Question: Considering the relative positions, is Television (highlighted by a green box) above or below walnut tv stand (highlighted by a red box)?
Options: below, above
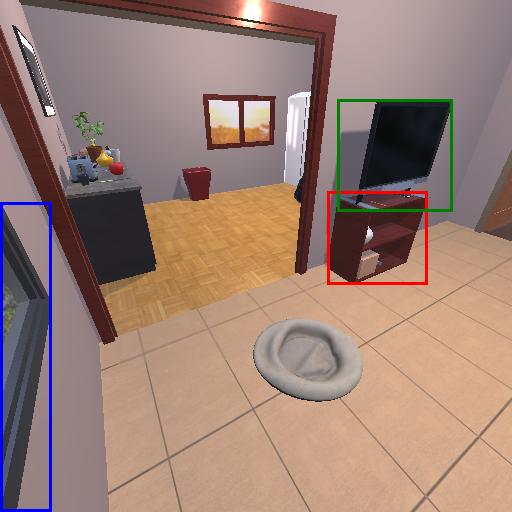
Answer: below